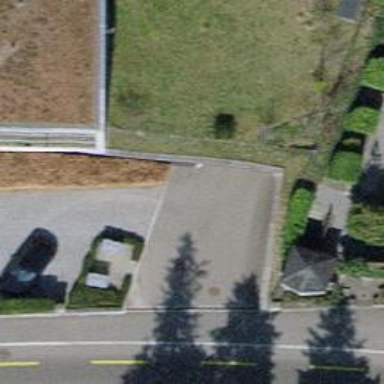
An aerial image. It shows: Parking entrance.